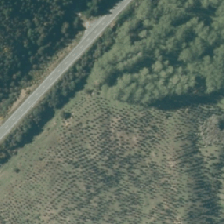
Land cover: deciduous_hardwood